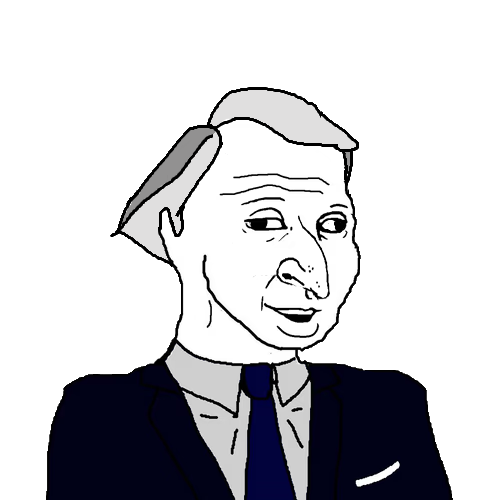
Label: 5_Groomer